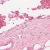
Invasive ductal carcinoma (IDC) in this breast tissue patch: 0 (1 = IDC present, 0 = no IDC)